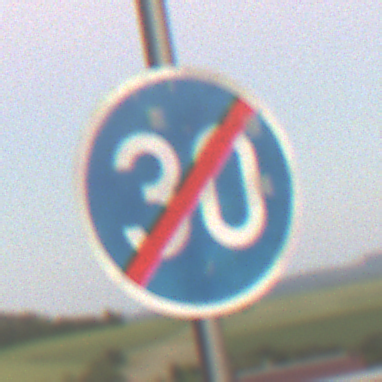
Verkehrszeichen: EndeMindestgeschwindigkeit
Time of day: SunriseSunset
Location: Outdoor (Nature)
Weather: Clear
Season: NotSpecified
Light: Natural